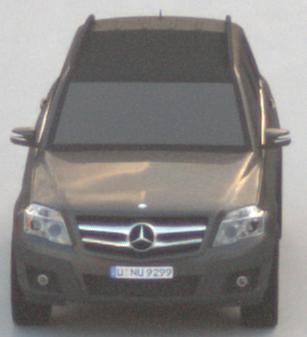
Make: Mercedes-Benz
Model: GLK 280
Detailed model: GLK-Class (204)
Model produced from: 2008/10
Model produced until: 2009/04
Doors: 5
Color: gray
Road condition: dry road
Daytime: sunrise or sunset
Contrast: low contrast